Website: lowes
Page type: customer-info-address
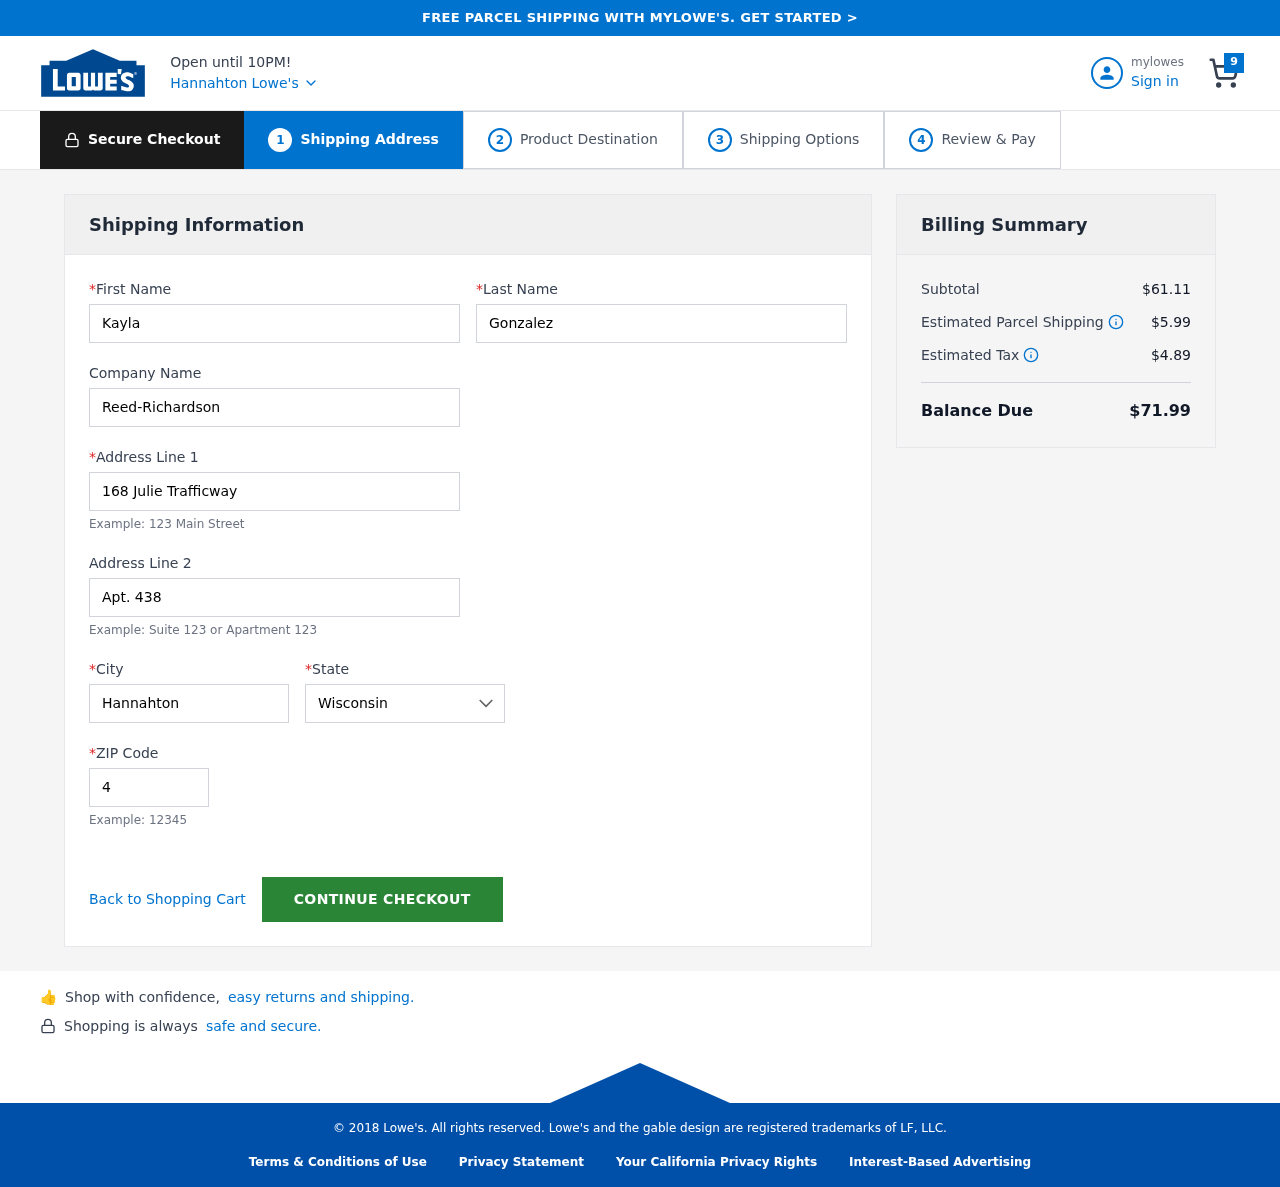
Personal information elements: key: PII_CITY
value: Hannahton
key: PII_COMPANY
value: Reed-Richardson
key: PII_FIRSTNAME
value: Kayla
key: PII_LASTNAME
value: Gonzalez
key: PII_POSTCODE
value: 42219
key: PII_STATE
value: Wisconsin
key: PII_STREET
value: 168 Julie Trafficway
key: PII_STREET2
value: Apt. 438
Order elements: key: ORDER_NUM_ITEMS
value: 9
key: ORDER_SUBTOTAL
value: $61.11
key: ORDER_SHIPPING_COST
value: $5.99
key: ORDER_TAX
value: $4.89
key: ORDER_TOTAL
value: $71.99